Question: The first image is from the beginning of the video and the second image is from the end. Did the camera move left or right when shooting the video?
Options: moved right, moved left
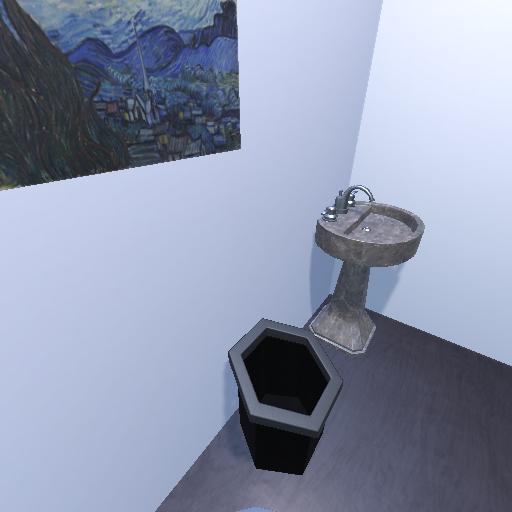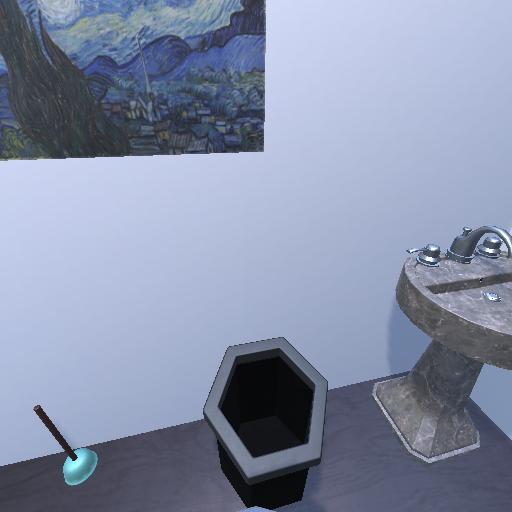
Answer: moved right